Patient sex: M
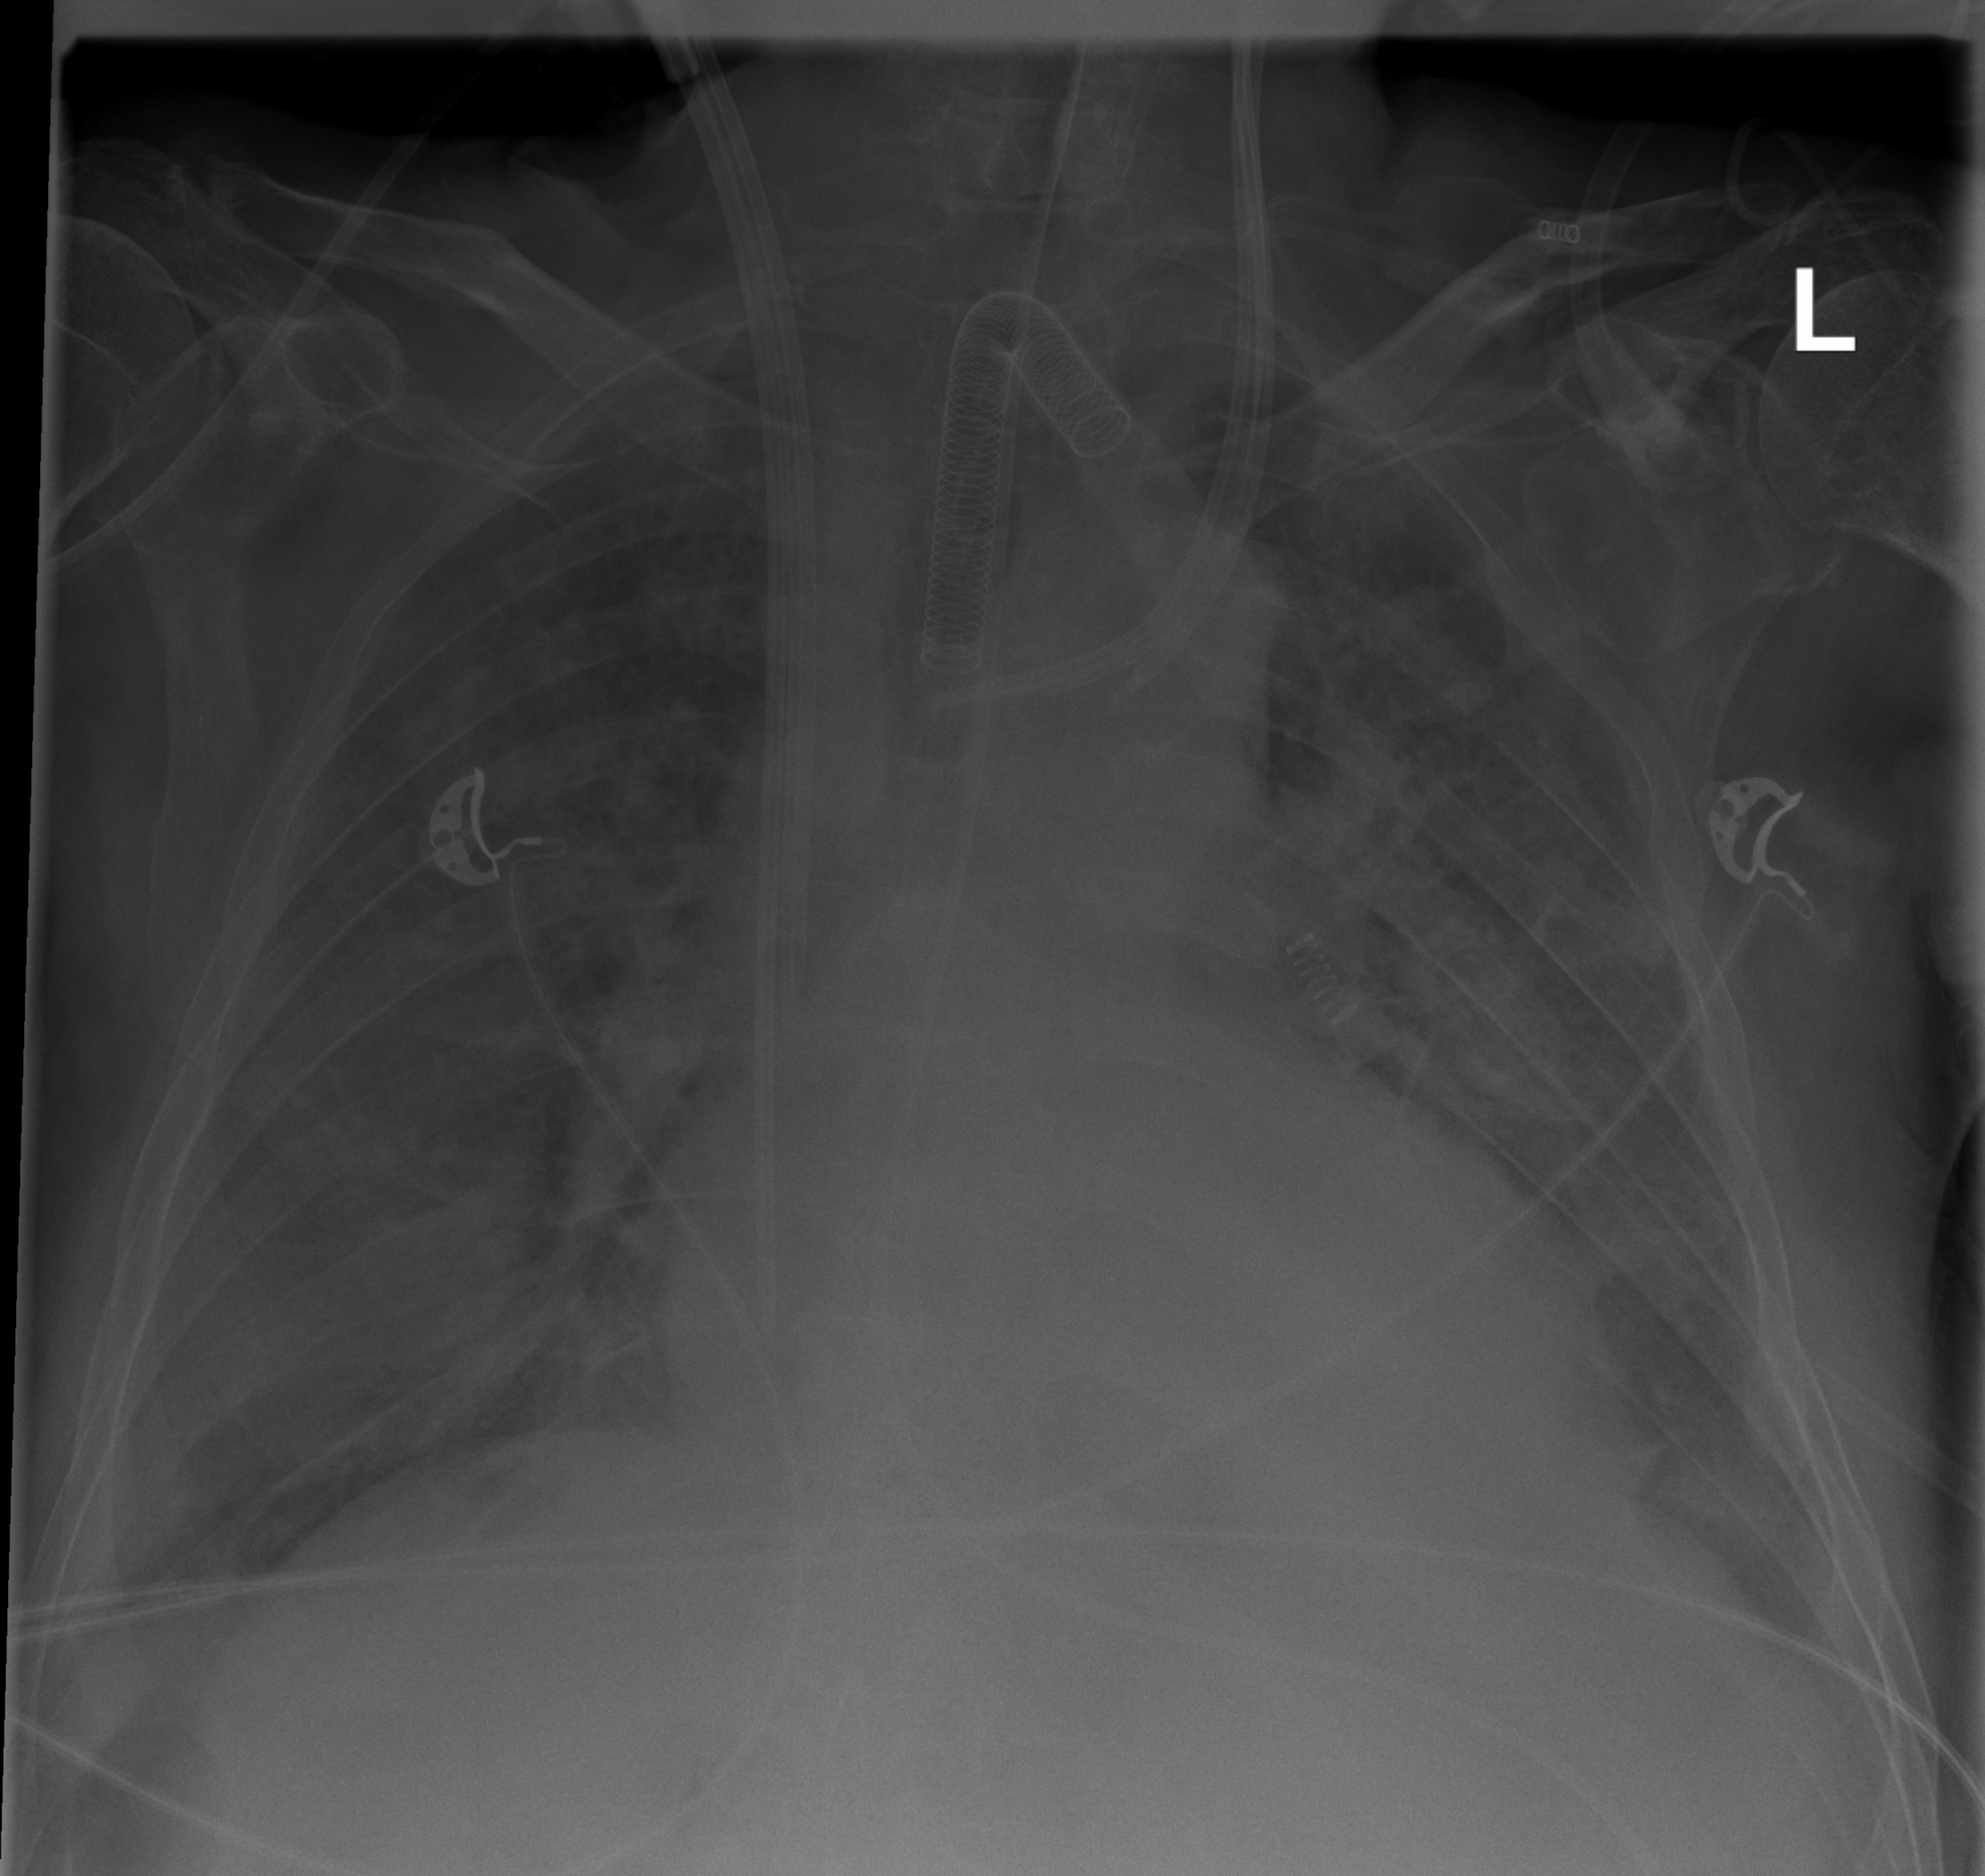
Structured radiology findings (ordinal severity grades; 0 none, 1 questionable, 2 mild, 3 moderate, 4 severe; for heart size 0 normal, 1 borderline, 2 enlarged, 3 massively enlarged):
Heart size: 1
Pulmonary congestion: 2
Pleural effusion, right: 2
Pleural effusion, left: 2
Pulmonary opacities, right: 2
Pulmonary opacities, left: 2
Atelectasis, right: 2
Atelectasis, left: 2